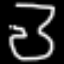
Label: hourglass